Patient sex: M
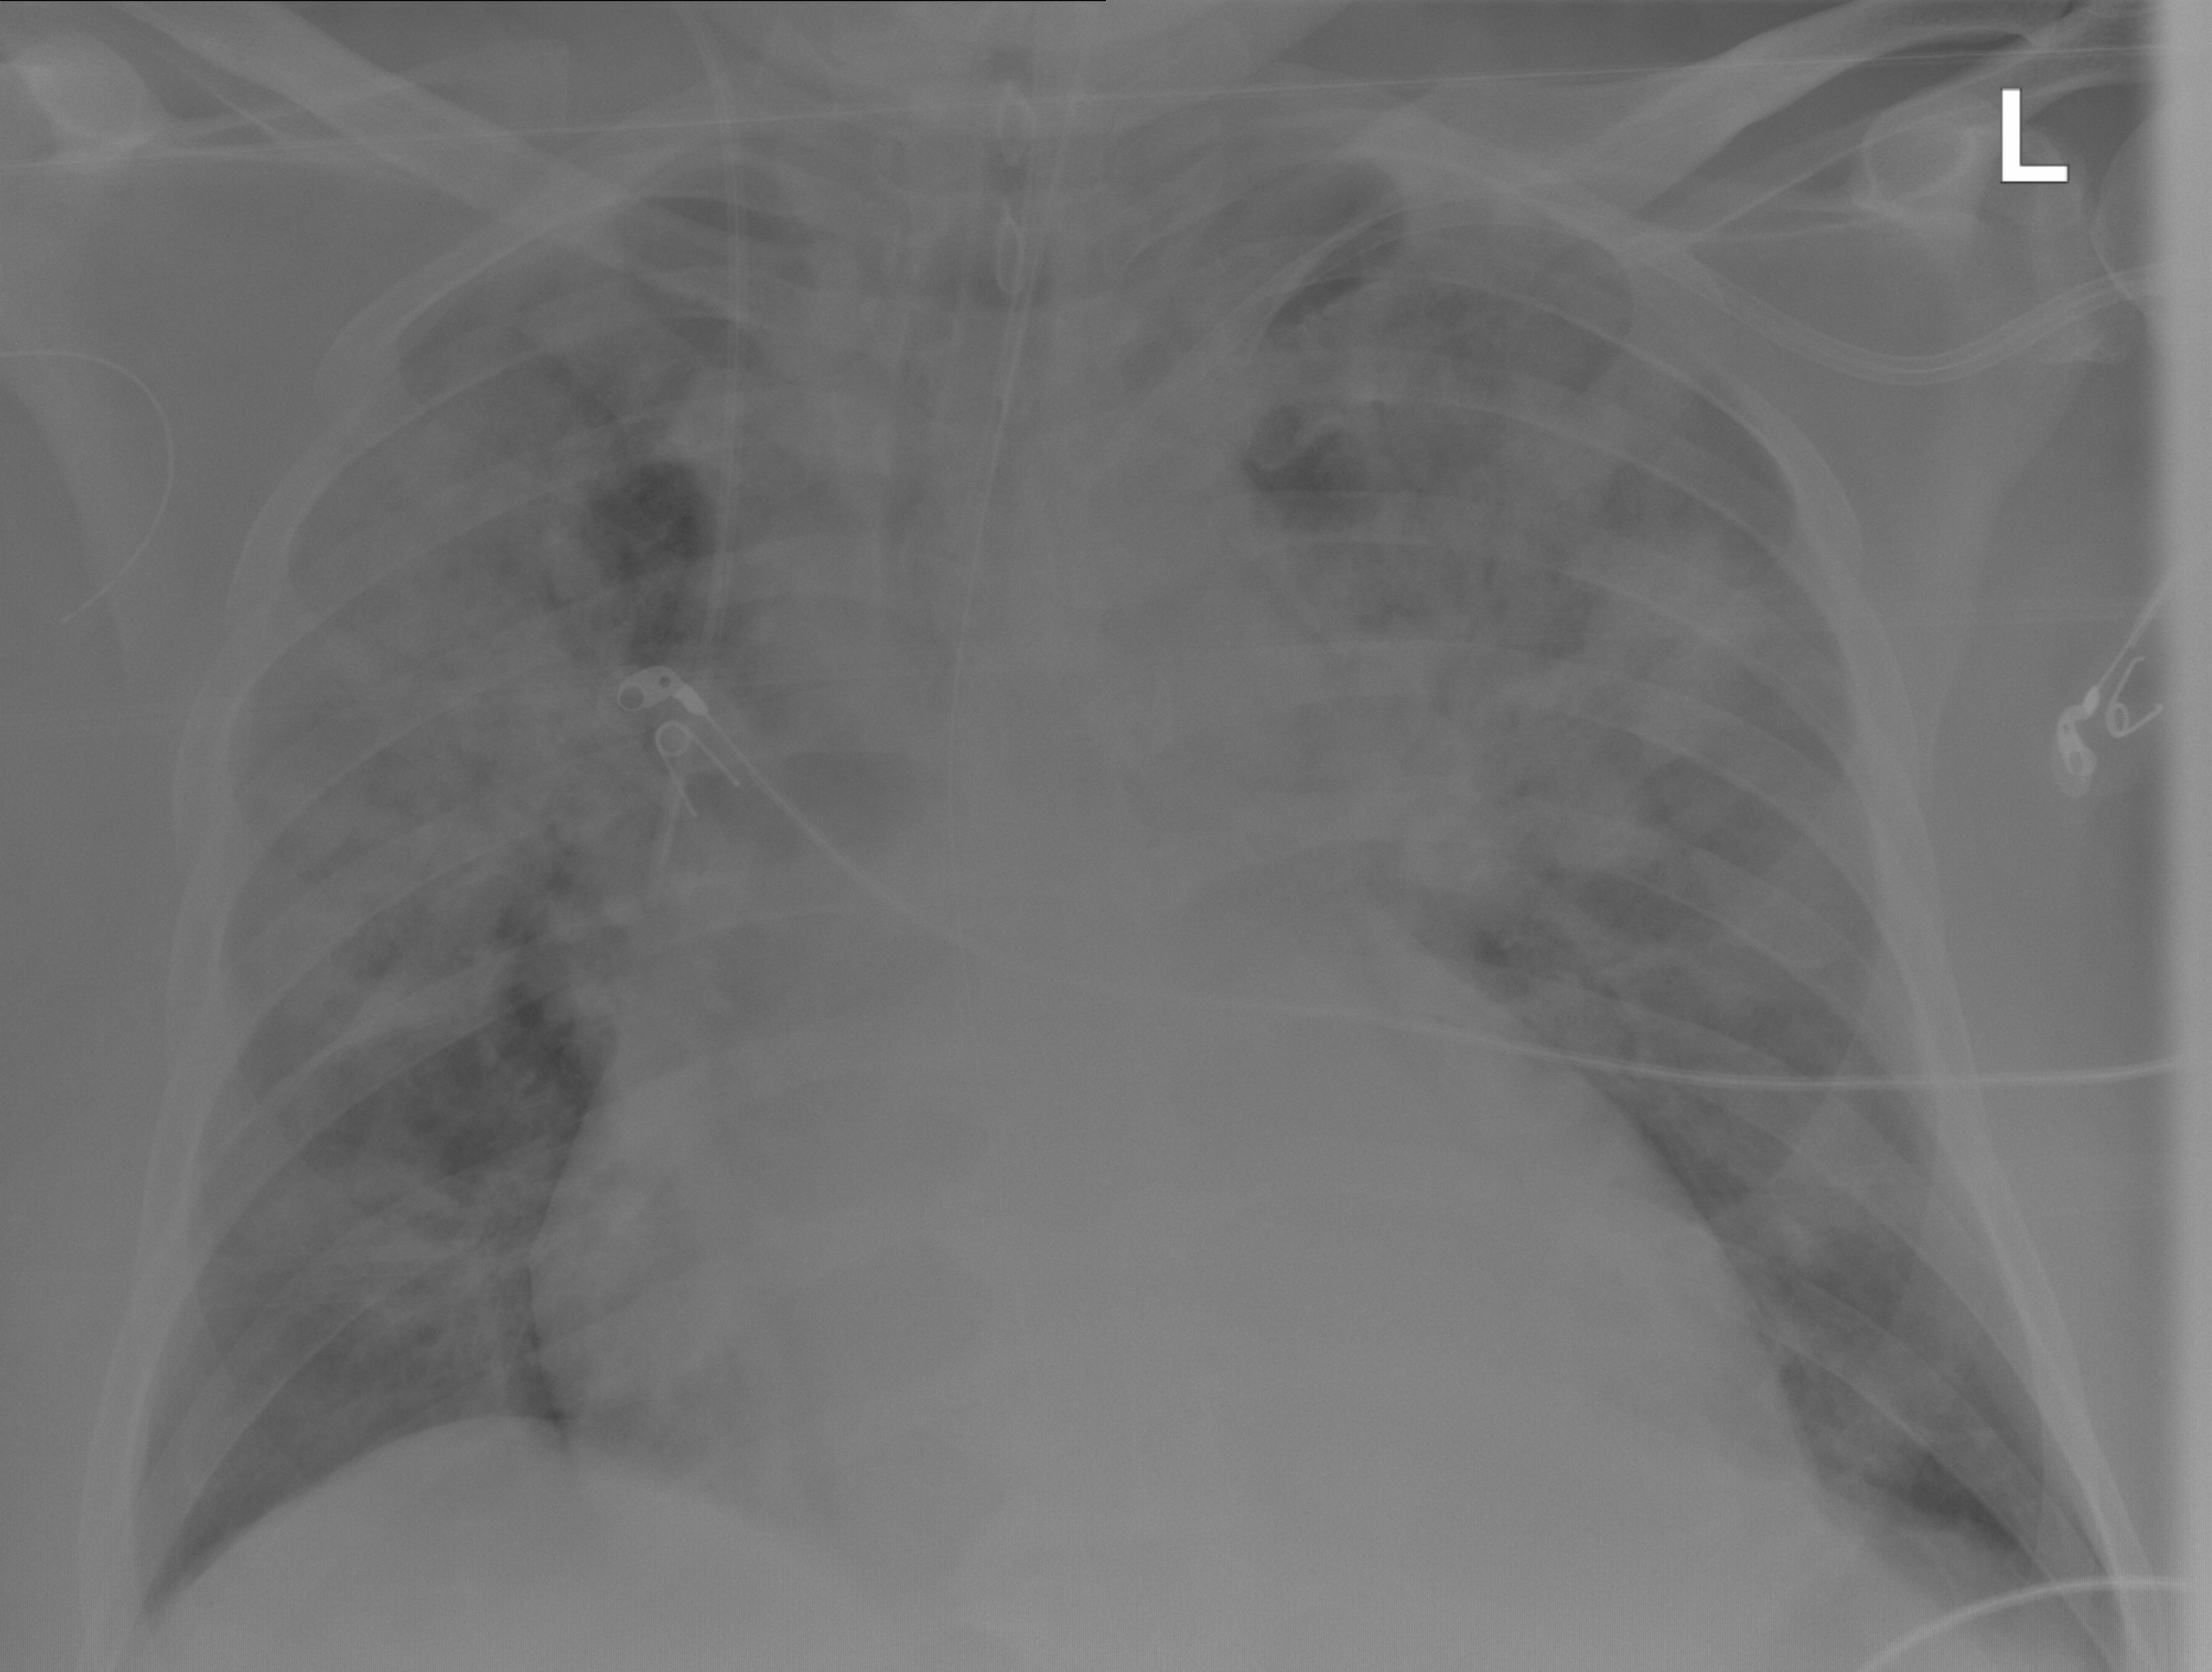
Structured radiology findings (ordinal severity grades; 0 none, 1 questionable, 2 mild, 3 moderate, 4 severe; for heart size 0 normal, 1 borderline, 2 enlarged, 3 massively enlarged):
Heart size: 3
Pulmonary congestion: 2
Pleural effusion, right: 1
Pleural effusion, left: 0
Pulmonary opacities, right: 3
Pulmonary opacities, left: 3
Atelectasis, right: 2
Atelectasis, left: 2